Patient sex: M
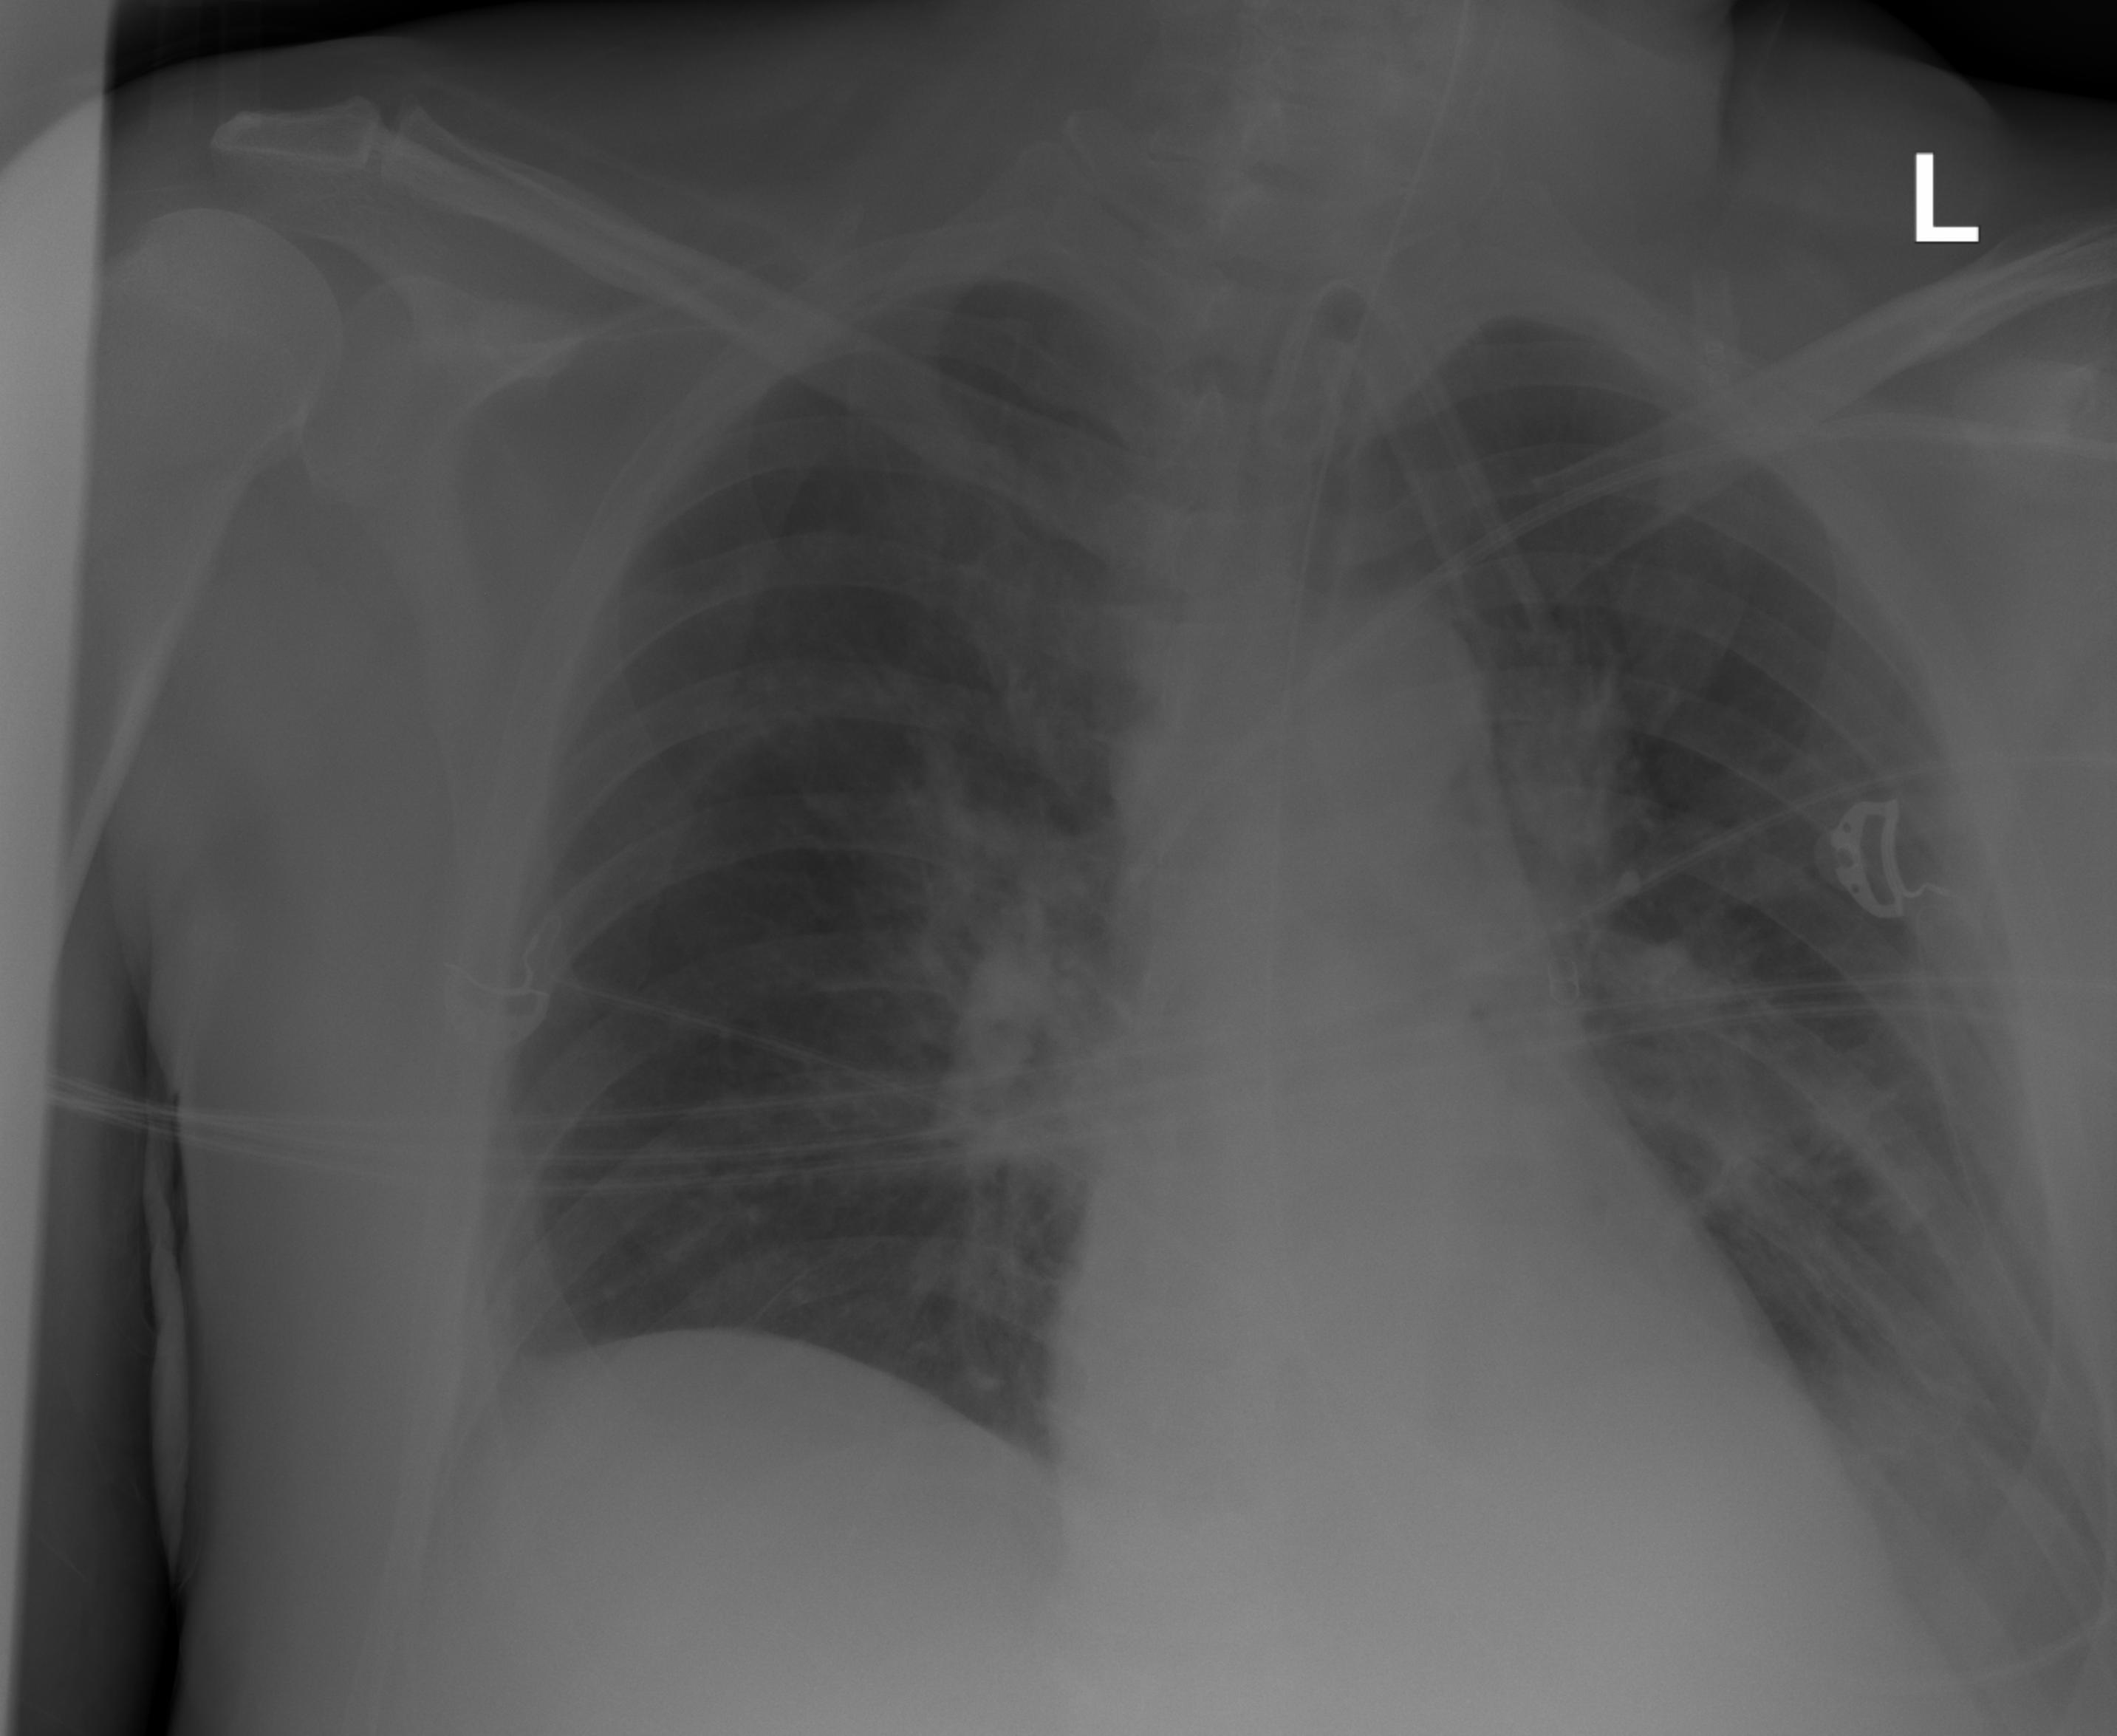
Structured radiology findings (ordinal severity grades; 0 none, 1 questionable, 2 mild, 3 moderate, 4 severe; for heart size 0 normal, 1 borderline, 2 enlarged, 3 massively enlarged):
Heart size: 2
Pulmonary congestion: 0
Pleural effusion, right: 0
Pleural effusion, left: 0
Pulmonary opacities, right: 2
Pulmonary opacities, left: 0
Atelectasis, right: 2
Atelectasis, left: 0